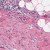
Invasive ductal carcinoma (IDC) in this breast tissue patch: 1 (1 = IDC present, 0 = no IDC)